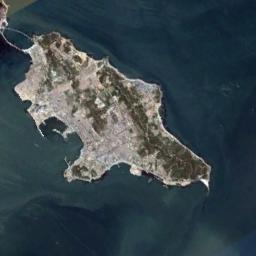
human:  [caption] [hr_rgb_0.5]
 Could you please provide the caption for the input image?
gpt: The irregularly shaped island is surrounded by blue sea water  There are large houses and other buildings on the island, And there are mountains with green vegetation .

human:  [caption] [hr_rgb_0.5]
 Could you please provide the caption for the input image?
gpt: The land on the island is uneven .

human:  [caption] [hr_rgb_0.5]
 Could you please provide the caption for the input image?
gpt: There are many big trees on the island .

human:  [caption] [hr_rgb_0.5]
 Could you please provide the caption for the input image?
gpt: The island has dense vegetation and residential areas and the waters around the island is deep blue .

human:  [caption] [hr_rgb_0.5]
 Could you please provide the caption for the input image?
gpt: There are many buildings and trees on the island in a blue sea .